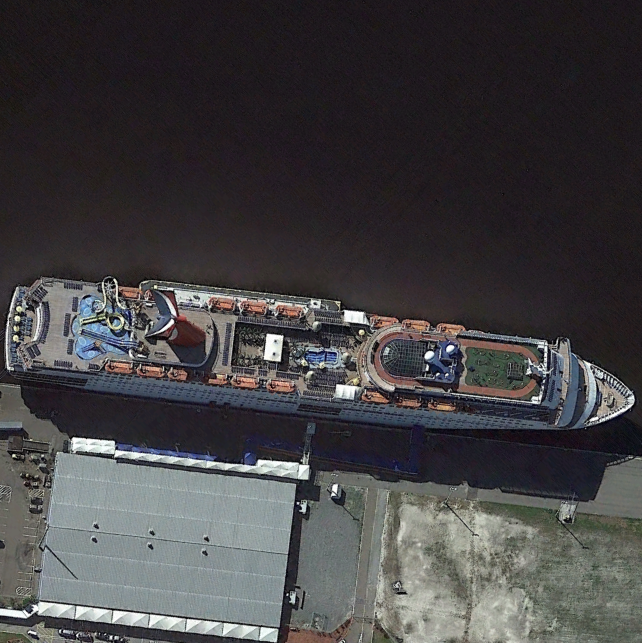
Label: civil